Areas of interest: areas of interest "China Telecom Museum"
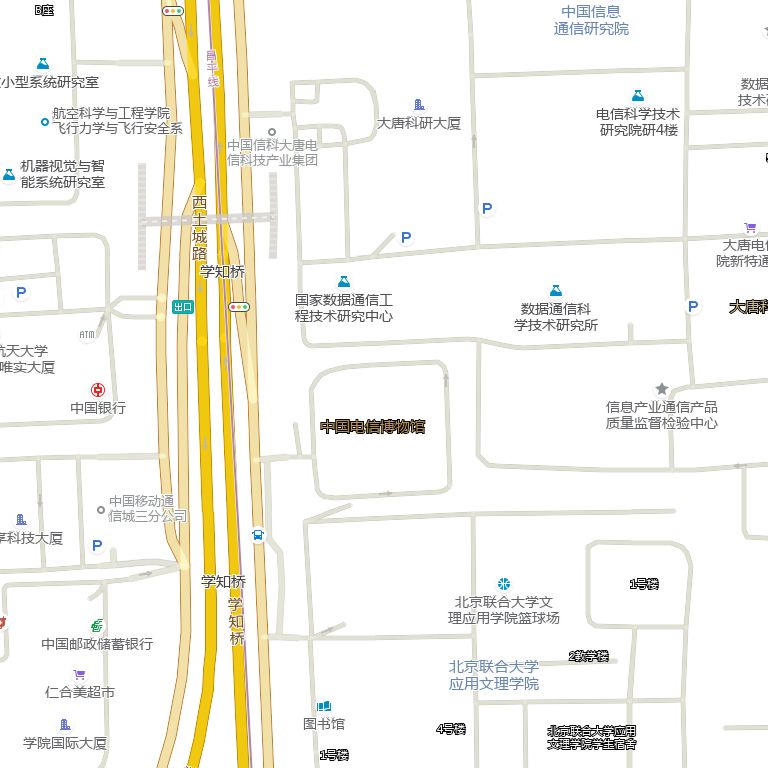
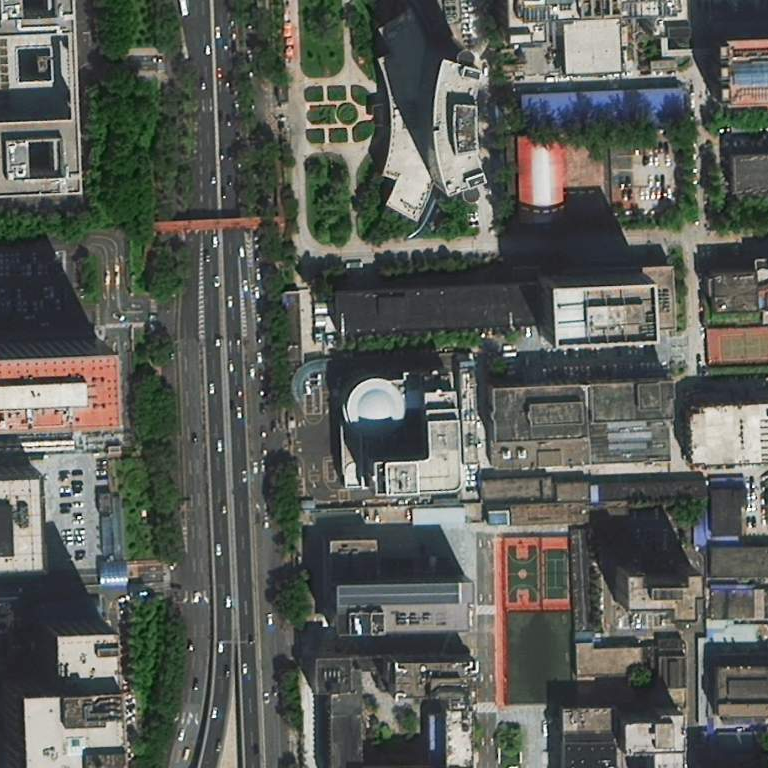